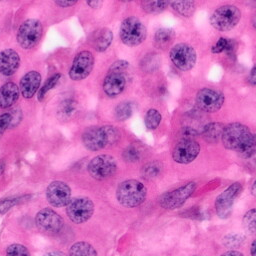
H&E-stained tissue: Pancreatic